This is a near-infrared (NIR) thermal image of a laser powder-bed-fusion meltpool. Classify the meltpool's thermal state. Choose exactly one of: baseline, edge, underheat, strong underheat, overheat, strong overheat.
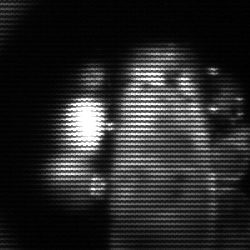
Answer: strong underheat